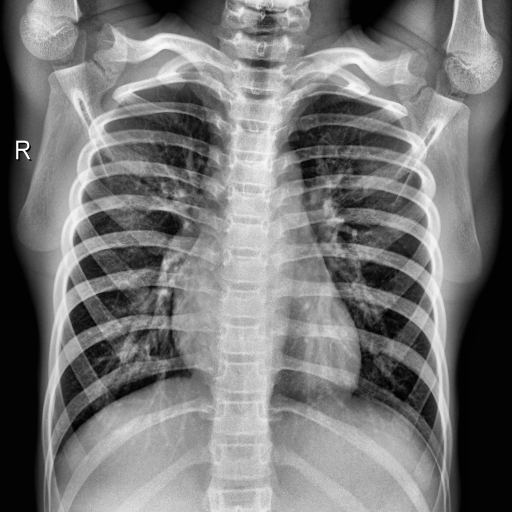
Finding: NORMAL